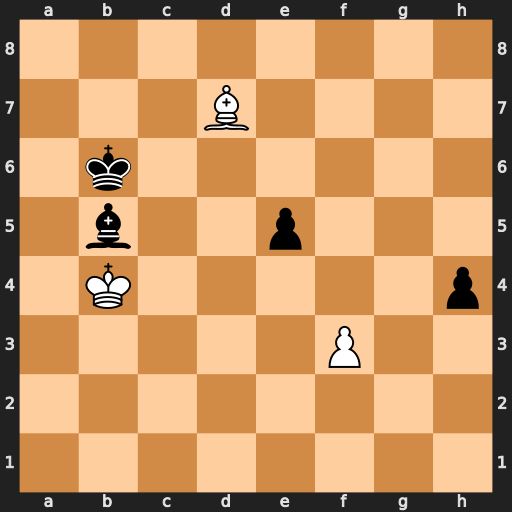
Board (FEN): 8/3B4/1k6/1b2p3/1K5p/5P2/8/8
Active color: w
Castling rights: -
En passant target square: -
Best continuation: Bxb5 h3 Bf1 h2 Bg2